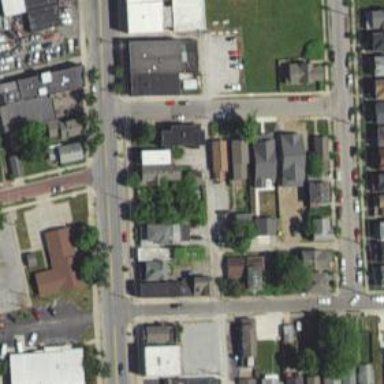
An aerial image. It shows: Alley classified as service road.